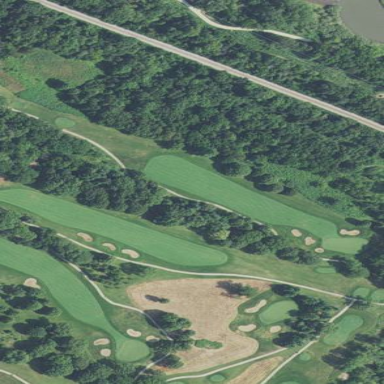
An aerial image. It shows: Grassy area designated as golf fairway.